Question: What is the color of the ball at (2, 4, 3)? The answer is the name of the color, with the first letter capitalized. You can choose an answer from Red, Green, Orange, Cyan, Purple, Blue and Yellow.
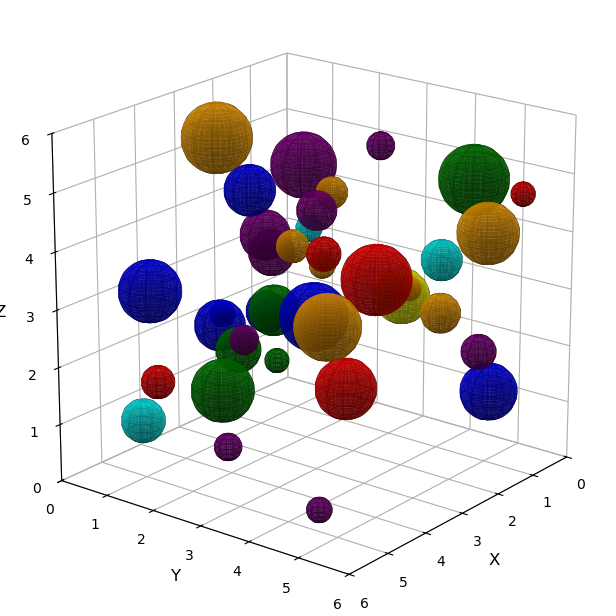
Answer: Yellow